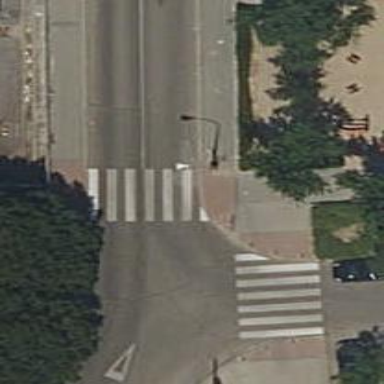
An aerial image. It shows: Uncontrolled road crossing.